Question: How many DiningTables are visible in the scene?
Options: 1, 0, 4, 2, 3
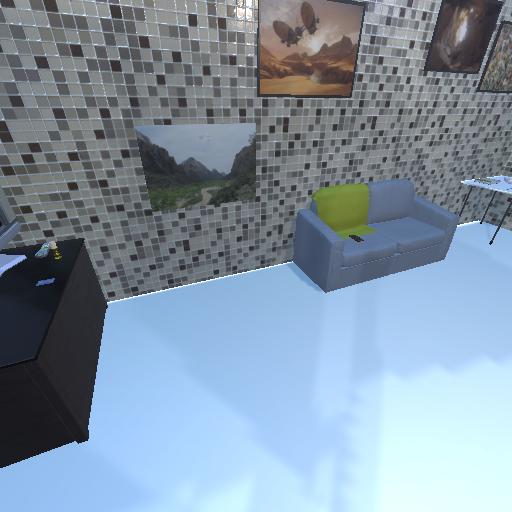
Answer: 1